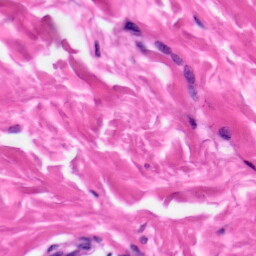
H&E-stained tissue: Skin